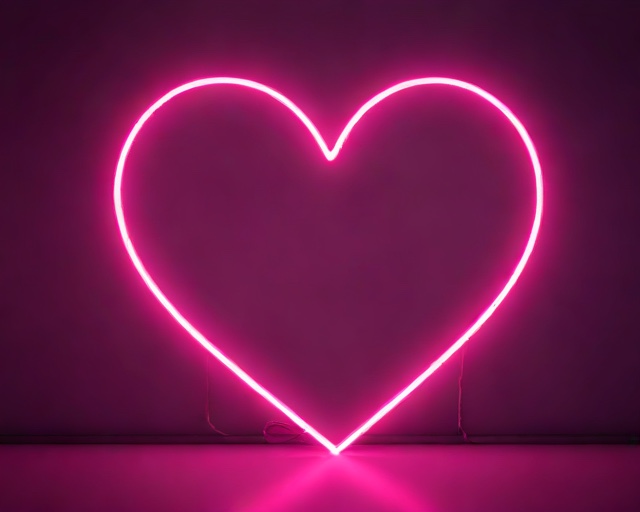
Category: Sympathy